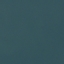
Land use / land cover: SeaLake